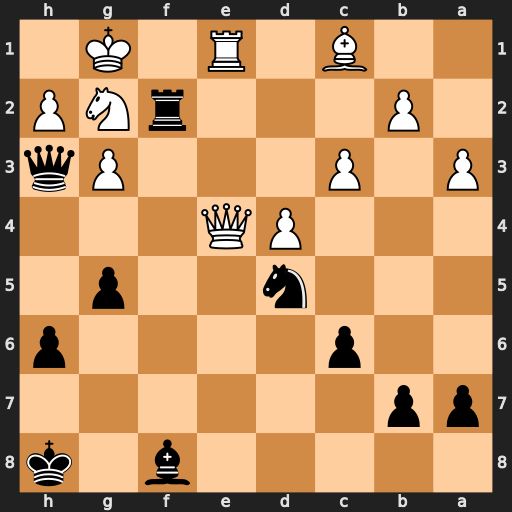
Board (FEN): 5b1k/pp6/2p4p/3n2p1/3PQ3/P1P3Pq/1P3rNP/2B1R1K1
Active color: b
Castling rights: -
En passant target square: -
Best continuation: Nf6 Kxf2 Nxe4+